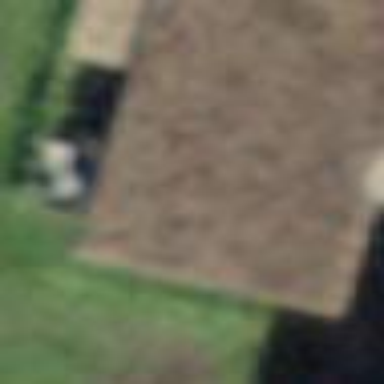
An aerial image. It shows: Barn.